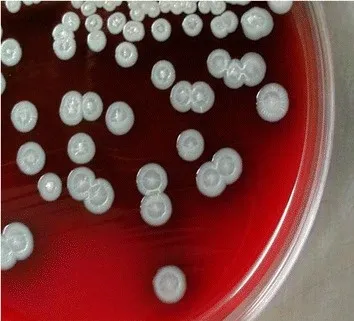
Burkholderia pseudomallei colonies on blood agar: they are creamy white with concentric ring-like pattern.
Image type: pathology (gram)